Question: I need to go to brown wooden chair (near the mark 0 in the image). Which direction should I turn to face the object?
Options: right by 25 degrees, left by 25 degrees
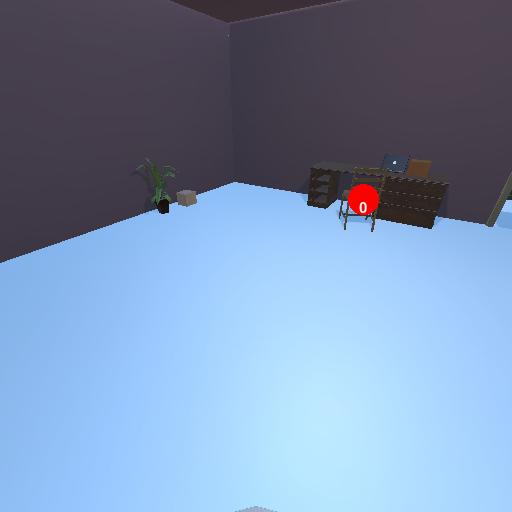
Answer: right by 25 degrees